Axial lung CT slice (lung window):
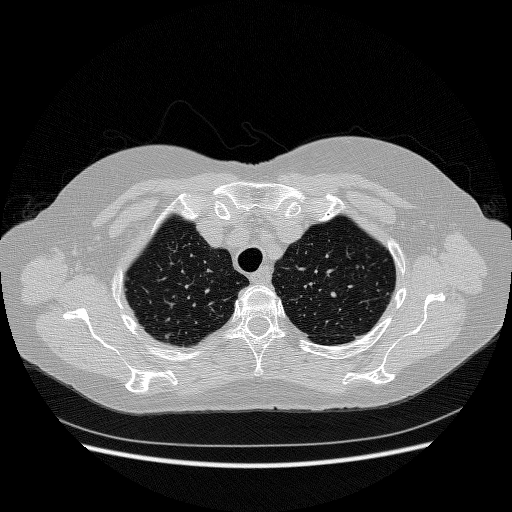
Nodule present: no